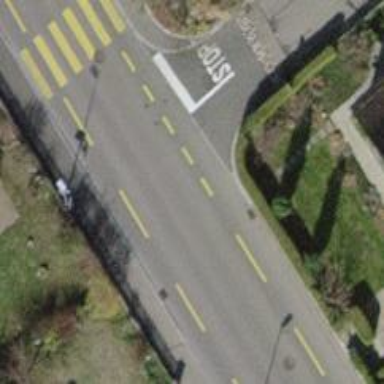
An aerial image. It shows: Residential road with asphalt surface and no sidewalks.